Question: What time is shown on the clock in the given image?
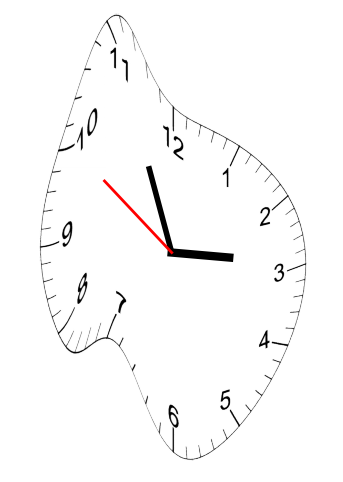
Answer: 02:55:50